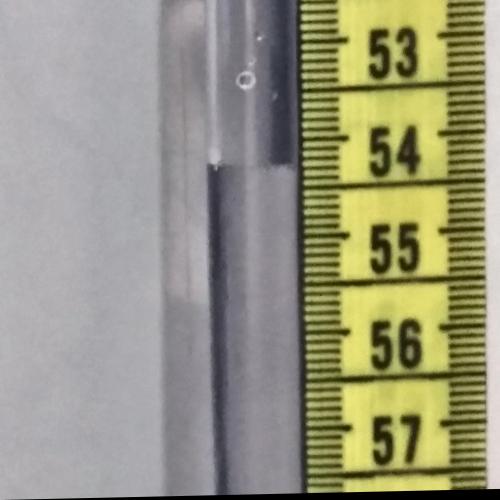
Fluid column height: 54.3 cm